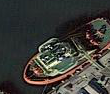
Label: Towing_vessel